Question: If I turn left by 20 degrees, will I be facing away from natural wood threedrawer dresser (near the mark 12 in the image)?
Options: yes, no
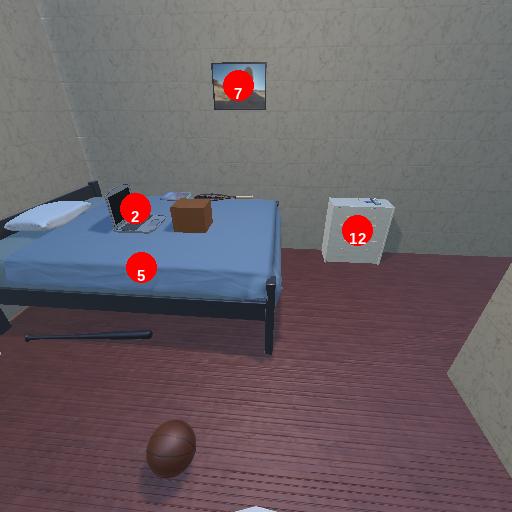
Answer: yes